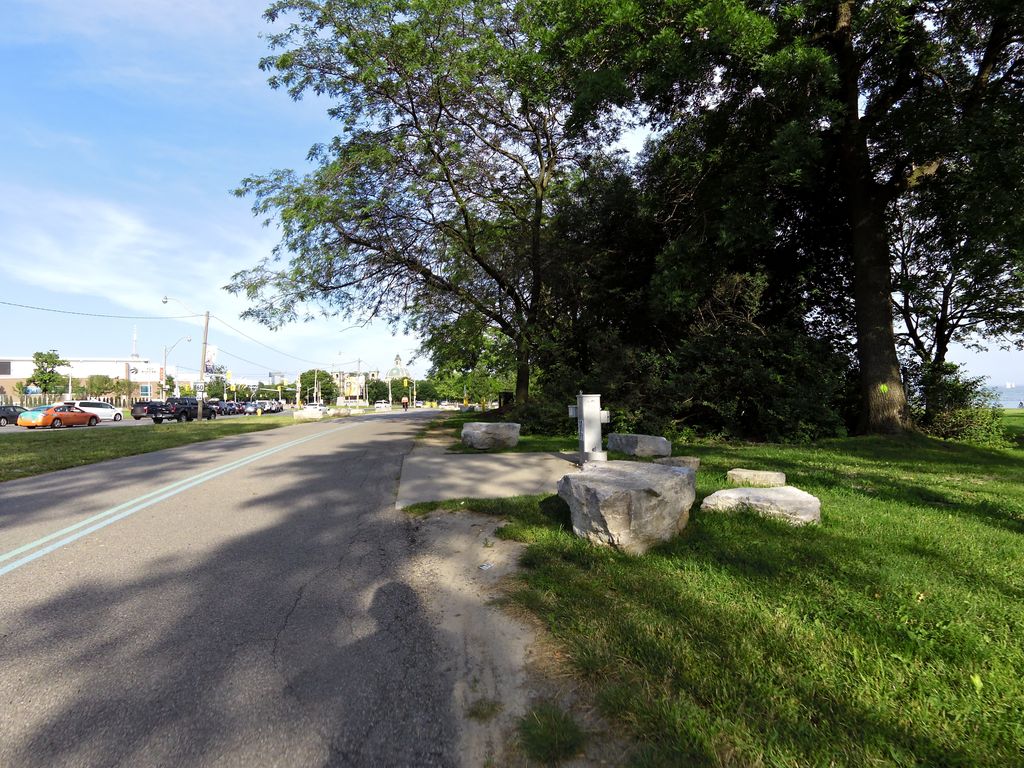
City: toronto